七年级 · 算术
如图一根木棒放在数轴上, 数轴的 1 个单位长度为 $1 \mathrm{~cm}$, 木棒的左端与数轴上的点 $\mathrm{A}$ 重合, 右端与点 $B$ 重合.

(1) 若将木棒沿数轴向右水平移动, 则当它的左端移动到点 $\mathrm{B}$ 时, 它的右端在数轴上所对应的数为 20 ; 若将木棒沿数轴向左水平移动, 则当它的右端移动到 $\mathrm{A}$ 点时, 则它的左端在数轴上所对应的数为 5 , 由此可得到木棒长为 $\mathrm{cm}$.

(2) 图中点 A 所表示的数是 \$ \qquad \$ , 点 B 所表示的数是 \$ \qquad \$ .

（3）由题 (1) (2) 的启发, 请你能借助“数轴”这个工具帮助小红解决下列问题:

一天, 小红去问曾当过数学老师现在退休在家的爷爷的年龄, 爷爷说: “我若是你现在这么大, 你还要 40 年才出生; 你若是我现在这么大, 我已经 122 岁, 是老寿星了, 哈哈!”, 请求出爷爷现在多少岁了?
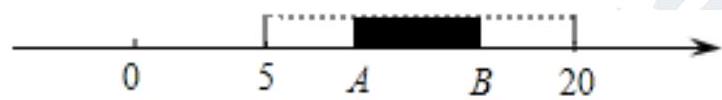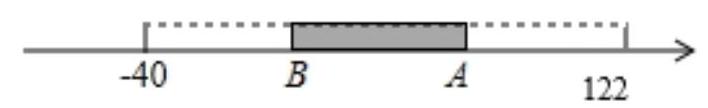
答案: (1) 5
(2) $10 ; 15$

(3) 解: 如图:

借助数轴, 把小红与爷爷的年龄差看做木棒 $\mathrm{AB}$,
类似爷爷比小红大时看做当 $\mathrm{A}$ 点移动到 $\mathrm{B}$ 点时,

此时 $B$ 点所对应的数为 -40 .

小红比爷爷大时看做当 $\mathrm{B}$ 点移动到 $\mathrm{A}$ 点时,

此时 $\mathrm{A}$ 点所对应的数为 122 .

可知爷爷比小红大 $[122-(-40)] \div 3=54$,

可知爷爷的年龄为 $122-54=68$ (岁).

故爷爷现在的年龄是 68 岁.
解析: ) 由数轴观察知, 三根木棒长是 $20-5=15(\mathrm{~cm})$,则此木棒长为 $15 \div 3=5(\mathrm{~cm})$.

故答案为: 5 ;

(2) 图中点 A 所表示的数为 $5+5=10$, 点 B 所表示的数为 $20-5=15$.

故答案为: 10,15 .

21 世纪教育网(www.21cnjy.com)